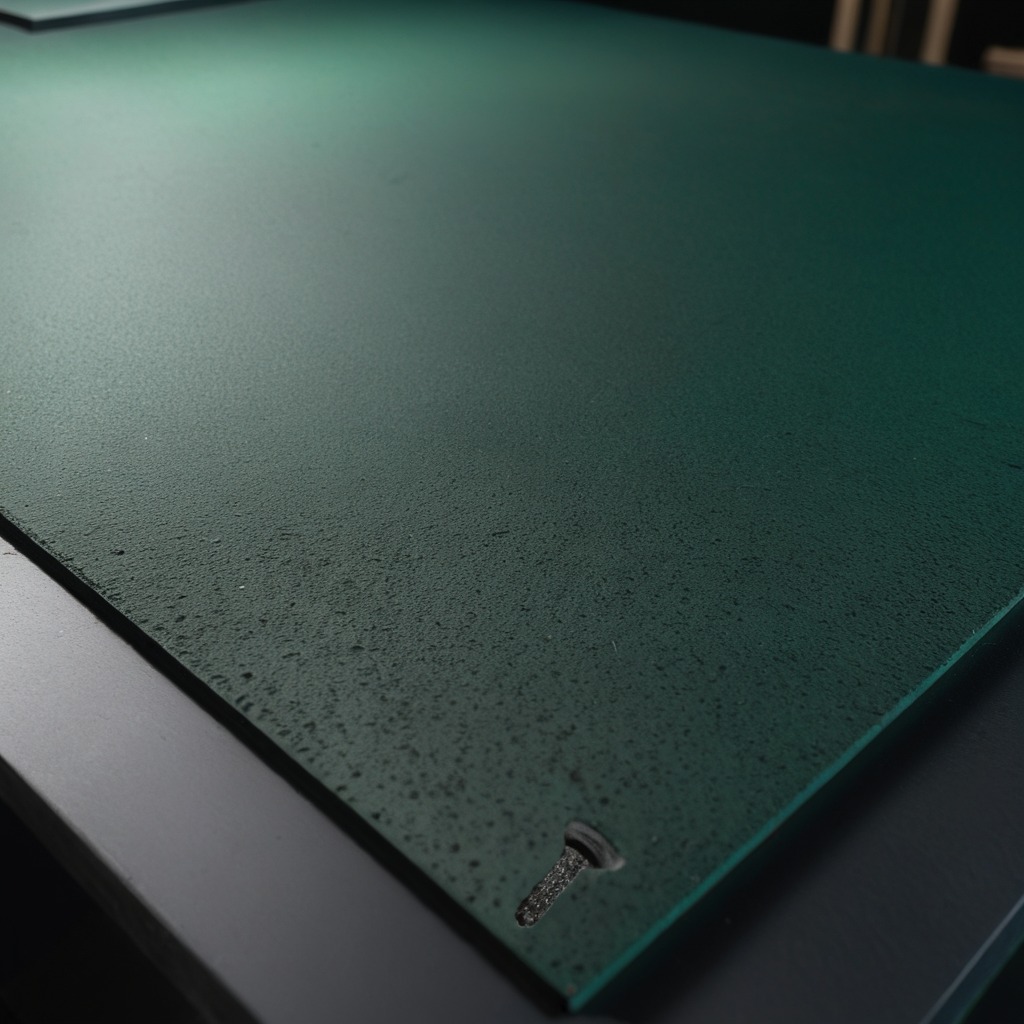
A metal screw is lying on a clean granite tabletop covered with a green rubber mat inside a workshop at night dim ambient light soft shadows worn but beneath the mat.